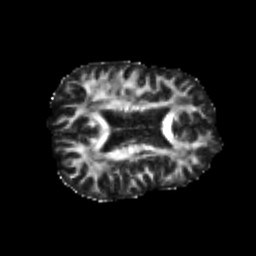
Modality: FA
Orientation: axial
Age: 22
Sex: male
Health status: healthy
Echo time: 0.074 s